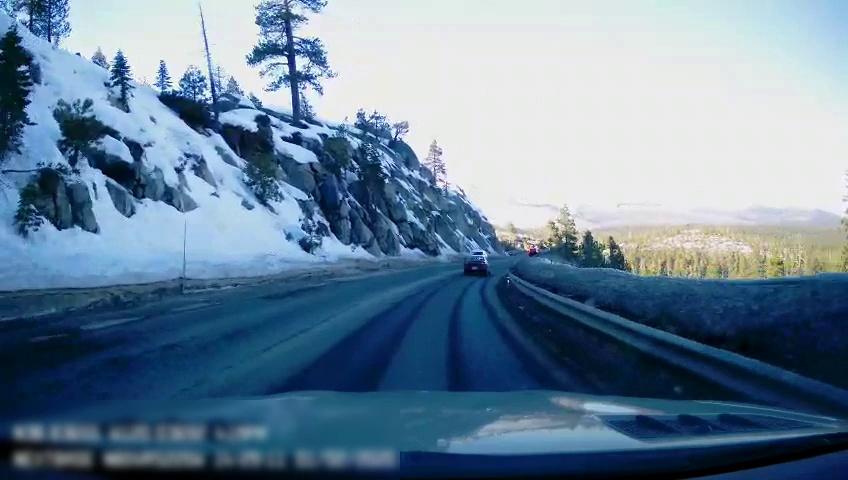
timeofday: Day
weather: Sunny
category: Drivable Space
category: Vehicles | SUV
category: Vehicles | Car
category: Lanes | Opposite Lane